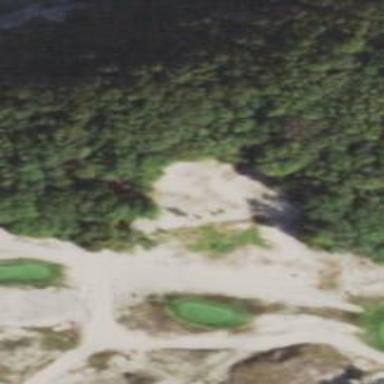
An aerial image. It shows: Golf bunker filled with sandy terrain.